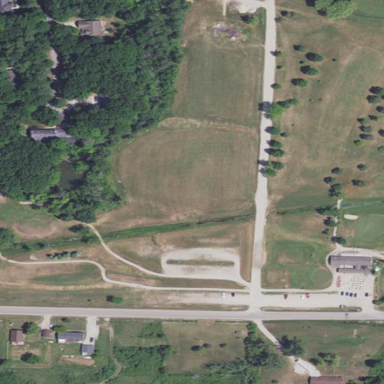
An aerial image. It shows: Driving range for golf practice.